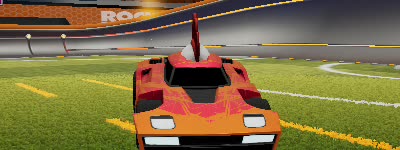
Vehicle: breakout